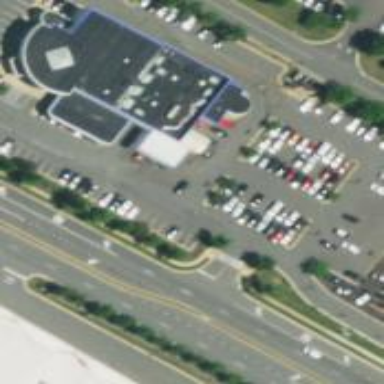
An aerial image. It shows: Retail building with car shop.